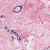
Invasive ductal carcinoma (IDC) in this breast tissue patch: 0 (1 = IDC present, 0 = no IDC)